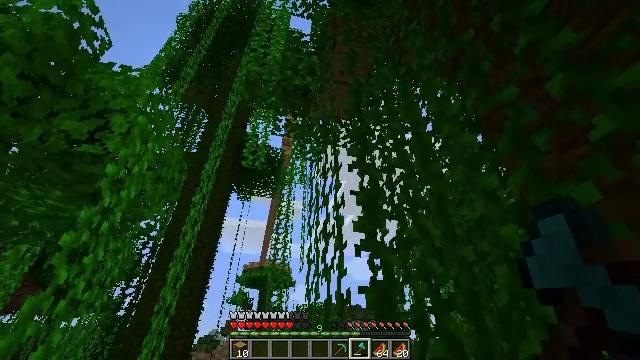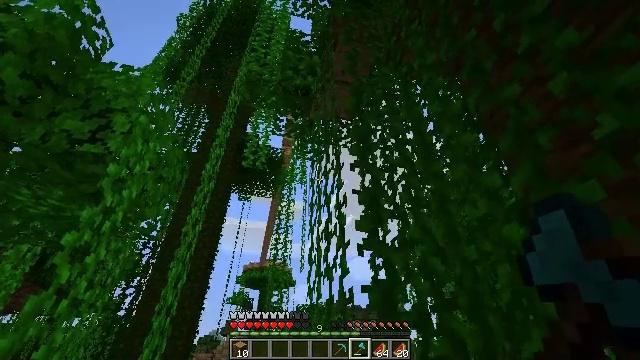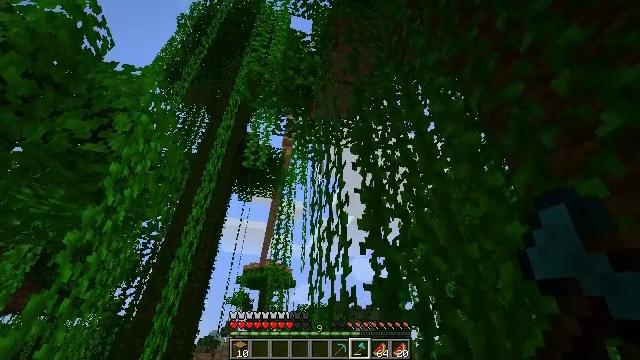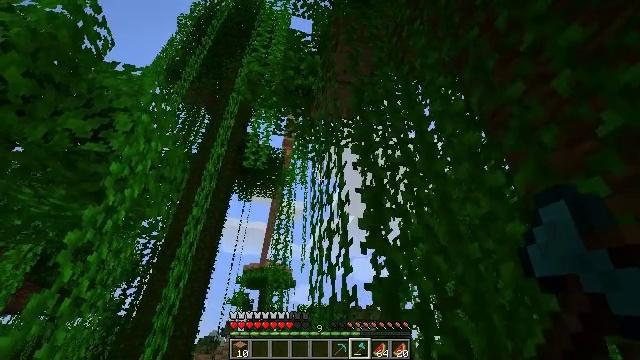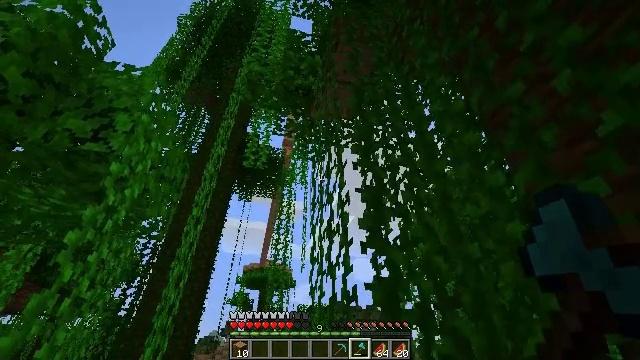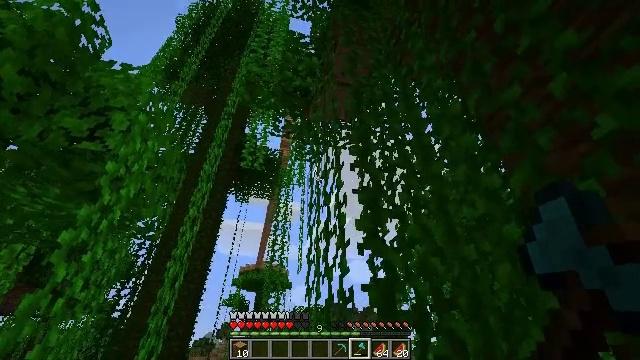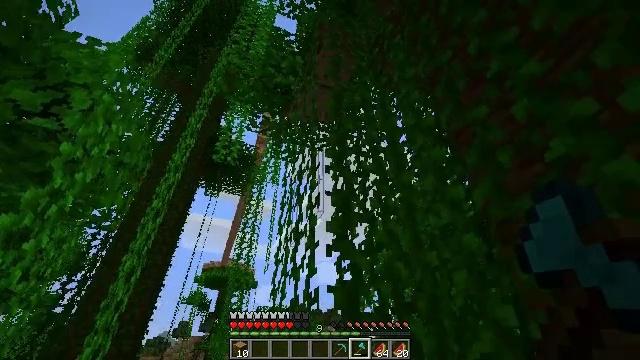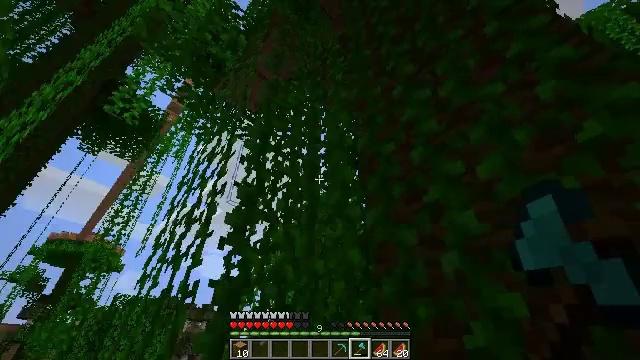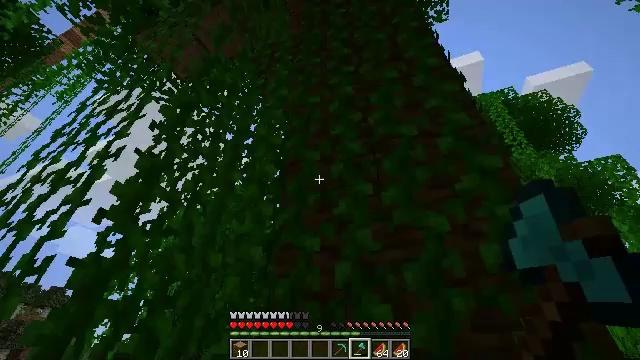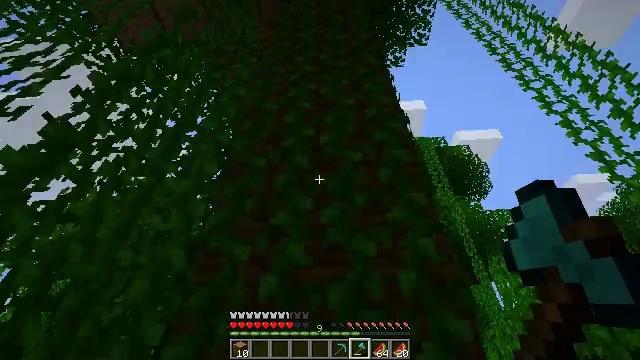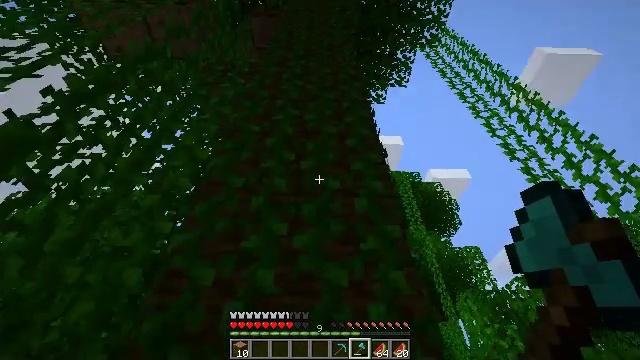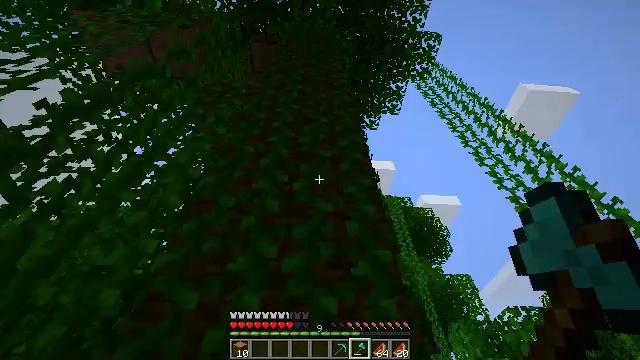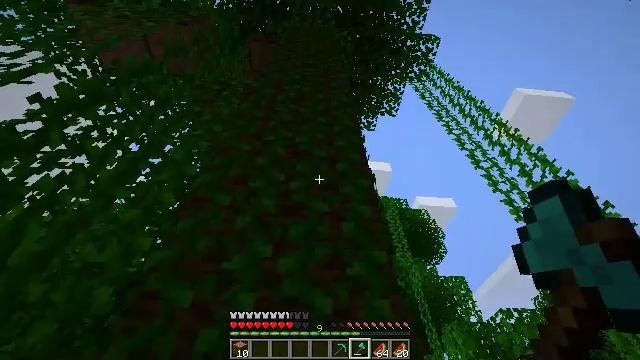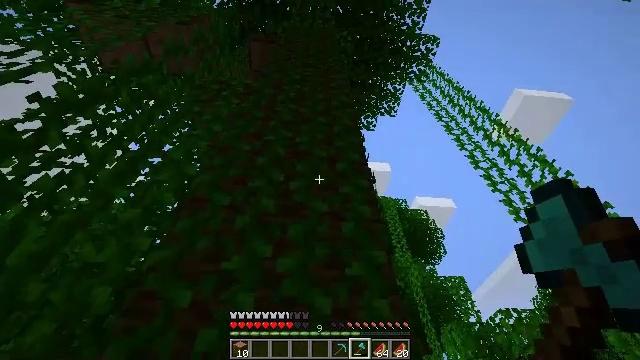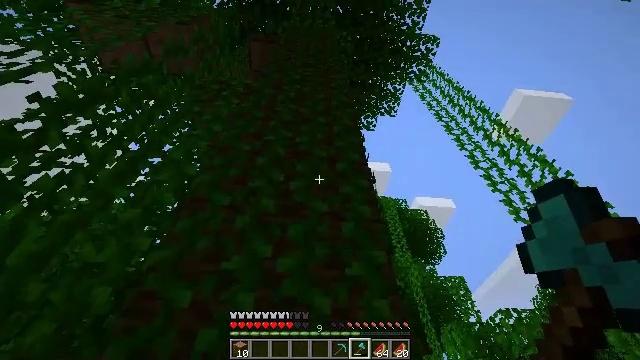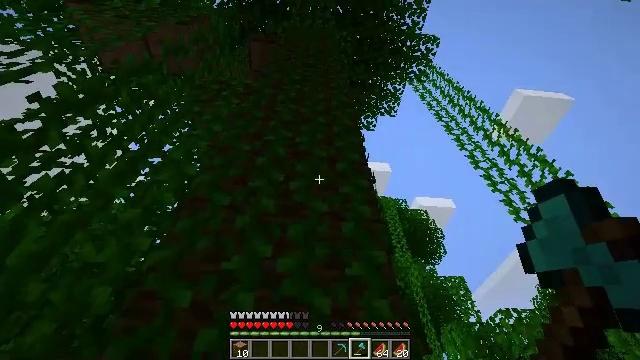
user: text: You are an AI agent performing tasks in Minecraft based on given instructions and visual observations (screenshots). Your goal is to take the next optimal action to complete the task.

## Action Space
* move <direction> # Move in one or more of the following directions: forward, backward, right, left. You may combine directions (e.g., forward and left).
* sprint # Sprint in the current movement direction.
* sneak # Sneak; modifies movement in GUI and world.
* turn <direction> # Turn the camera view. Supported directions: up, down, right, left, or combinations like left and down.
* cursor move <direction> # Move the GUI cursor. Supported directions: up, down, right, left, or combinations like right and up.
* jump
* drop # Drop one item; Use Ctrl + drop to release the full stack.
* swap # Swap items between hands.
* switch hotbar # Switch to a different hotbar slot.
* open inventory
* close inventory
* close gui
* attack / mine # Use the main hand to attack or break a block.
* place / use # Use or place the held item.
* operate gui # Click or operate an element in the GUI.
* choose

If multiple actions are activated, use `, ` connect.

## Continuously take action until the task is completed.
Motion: motion action
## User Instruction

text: Collect vines by mining them.
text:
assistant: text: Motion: no_op
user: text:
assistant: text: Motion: no_op
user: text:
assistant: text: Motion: no_op
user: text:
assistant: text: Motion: no_op
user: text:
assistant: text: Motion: no_op
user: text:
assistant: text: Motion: turn right
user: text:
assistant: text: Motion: turn right
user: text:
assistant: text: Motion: turn right
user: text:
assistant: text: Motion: turn right and up
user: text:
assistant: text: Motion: turn right and up
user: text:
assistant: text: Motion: turn right and up
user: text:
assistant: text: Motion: turn right
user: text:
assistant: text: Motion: no_op
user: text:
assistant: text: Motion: no_op
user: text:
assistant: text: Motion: no_op
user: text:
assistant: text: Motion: no_op
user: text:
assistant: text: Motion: turn left
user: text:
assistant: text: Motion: turn left
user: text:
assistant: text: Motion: turn left
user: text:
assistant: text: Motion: no_op
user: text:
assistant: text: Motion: turn up
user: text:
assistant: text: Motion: turn up
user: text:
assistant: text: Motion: no_op
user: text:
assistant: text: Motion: turn up
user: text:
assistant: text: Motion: move forward, turn right and up
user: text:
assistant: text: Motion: move forward, turn right and up
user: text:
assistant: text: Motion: move forward, turn right and up
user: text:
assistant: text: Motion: move forward, turn right and up
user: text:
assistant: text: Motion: no_op
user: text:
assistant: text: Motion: turn right and up